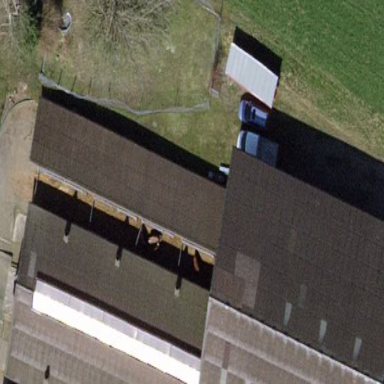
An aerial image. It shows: View of roof of building.